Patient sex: M
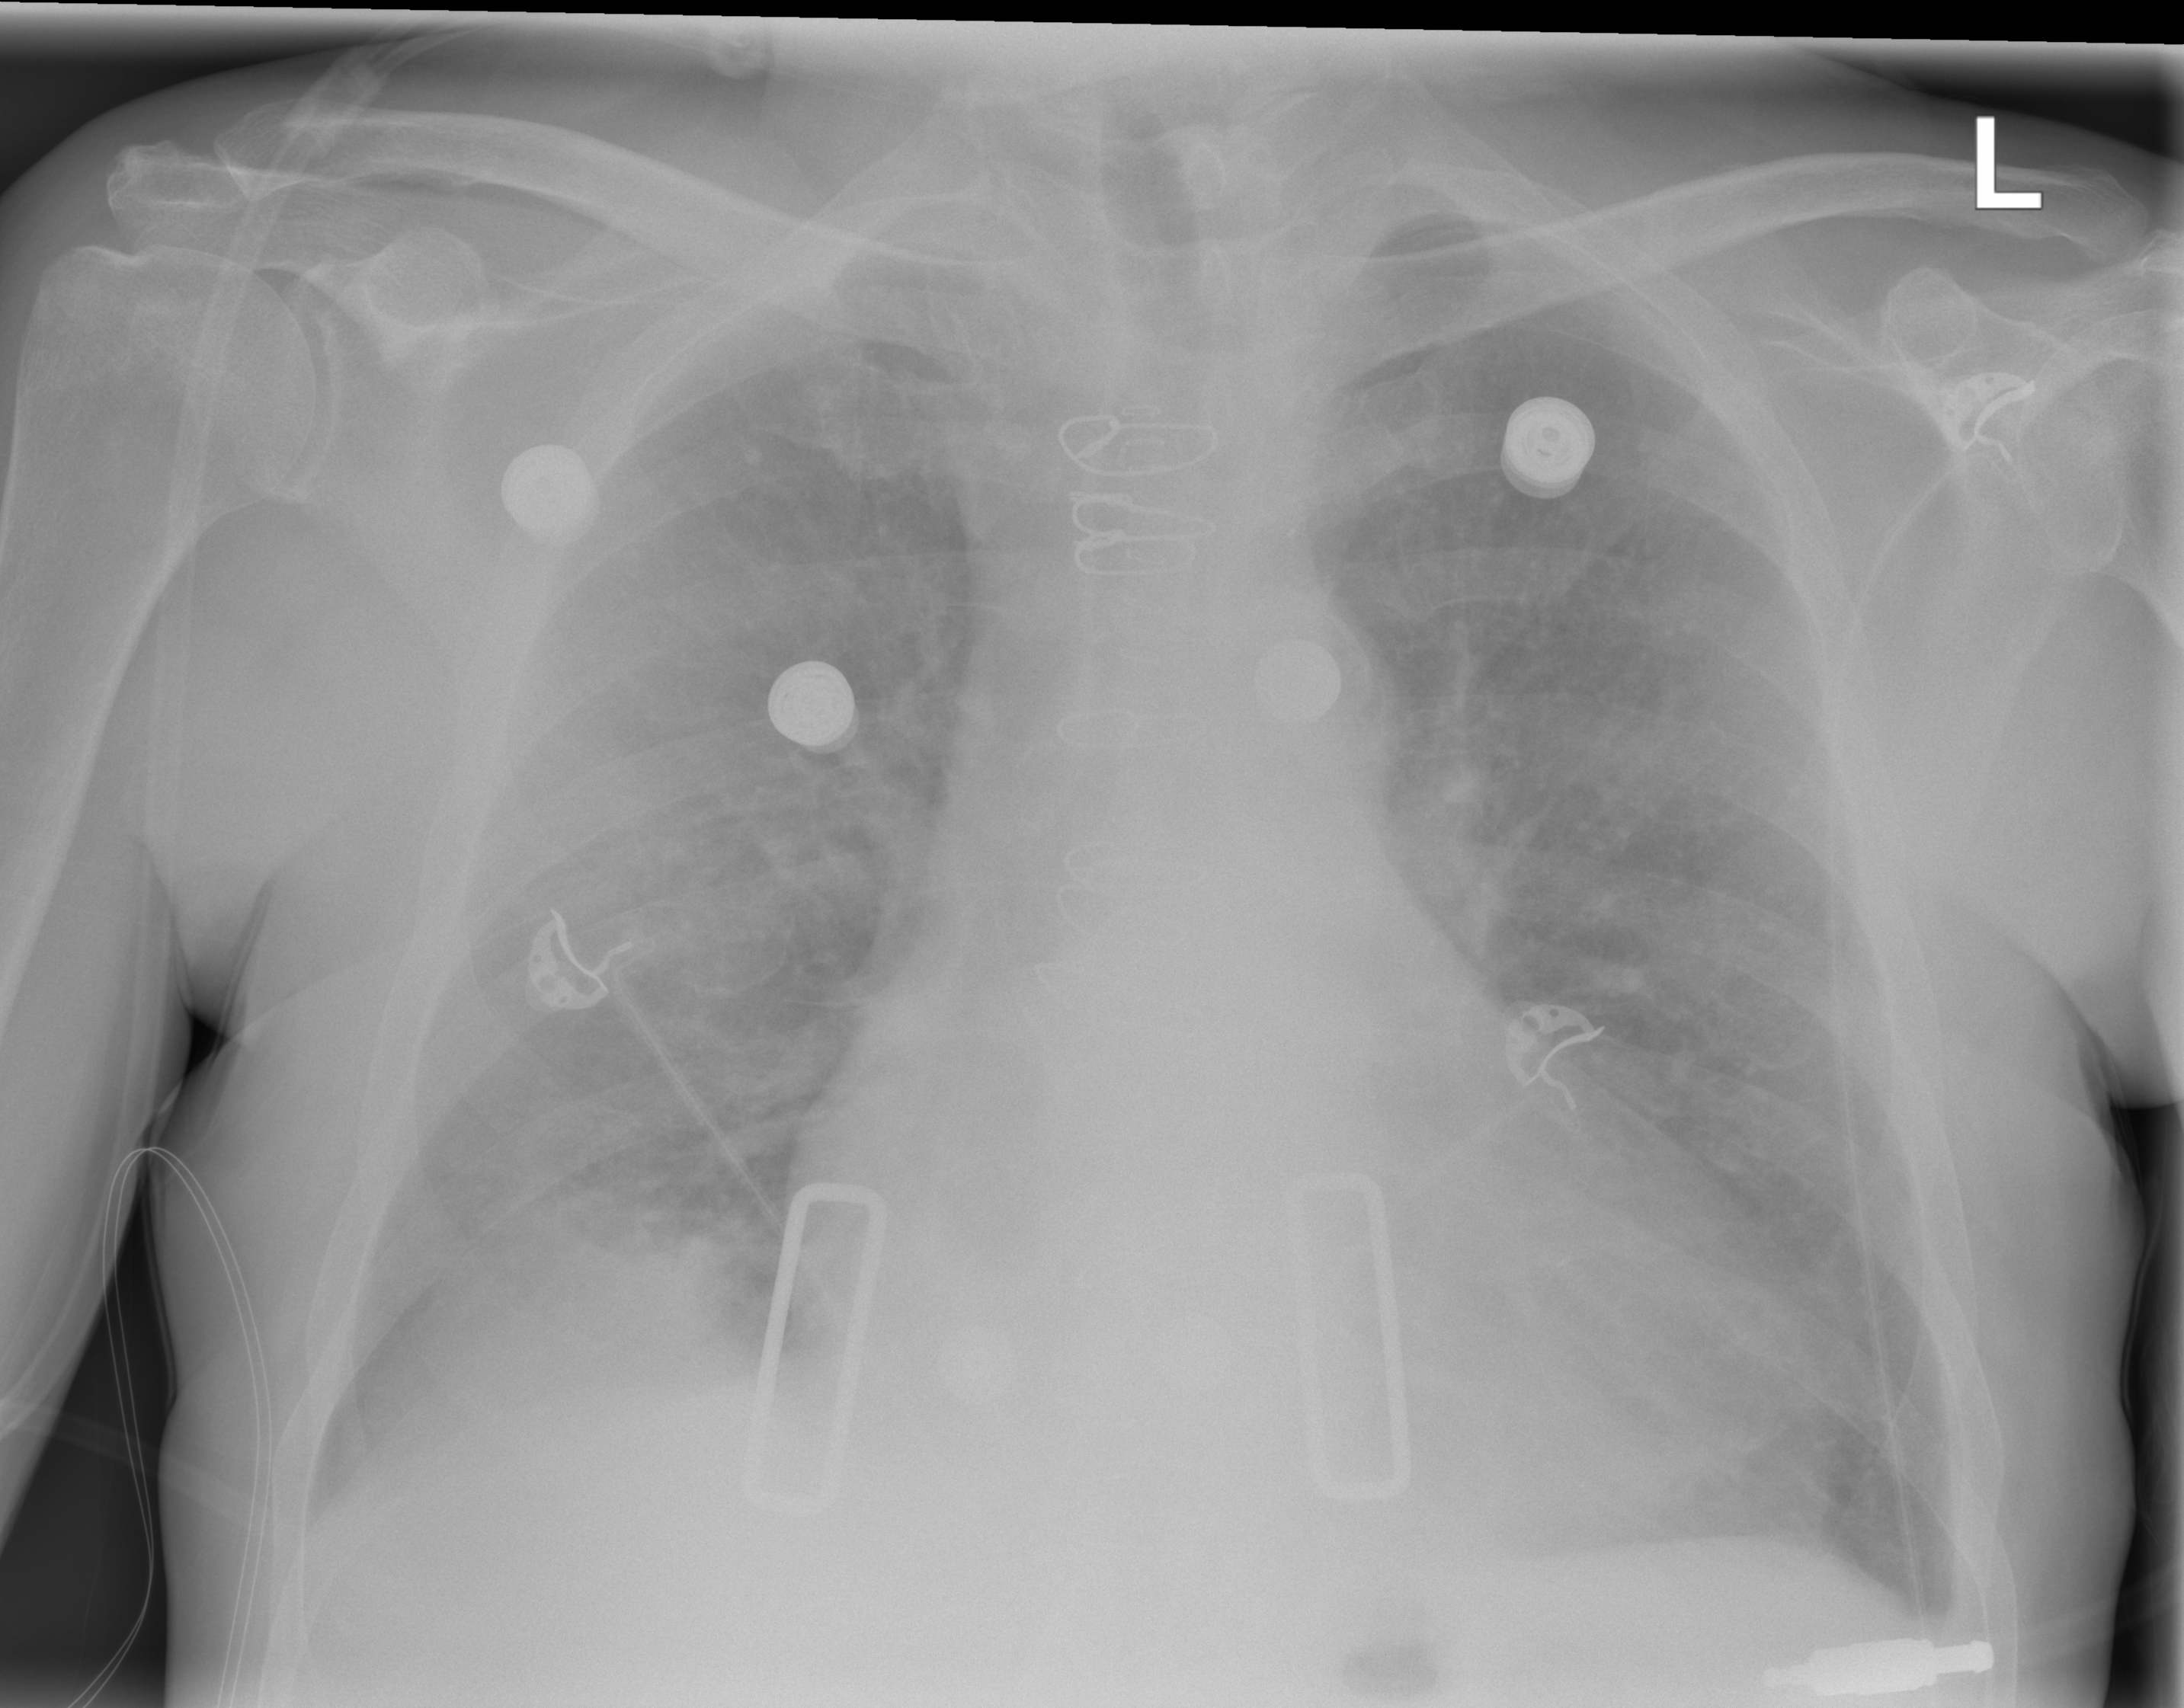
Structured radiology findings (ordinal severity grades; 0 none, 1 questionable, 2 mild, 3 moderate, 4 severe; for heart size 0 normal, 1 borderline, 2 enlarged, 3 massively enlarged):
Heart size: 2
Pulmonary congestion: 2
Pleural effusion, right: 2
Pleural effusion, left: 0
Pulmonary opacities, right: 2
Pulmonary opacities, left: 0
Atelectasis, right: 2
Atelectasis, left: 0